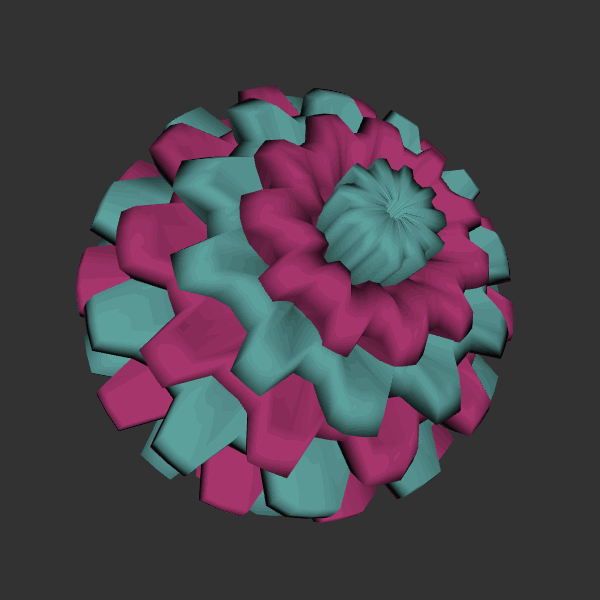
Background: dark